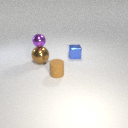
large brown metal sphere below small purple metal sphere